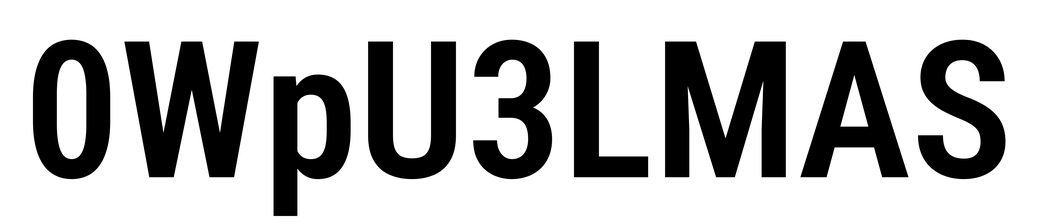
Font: Roboto_Condensed_SemiBold